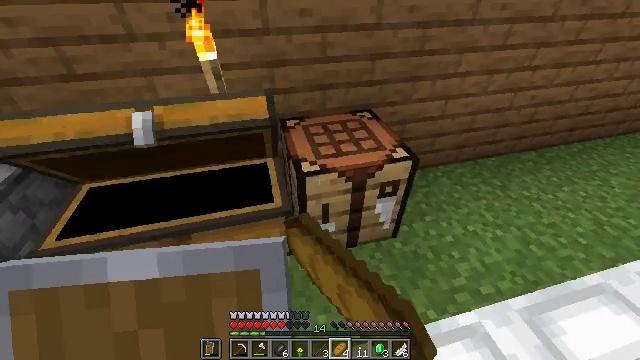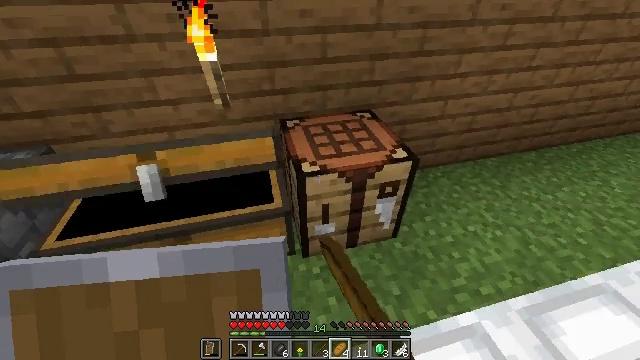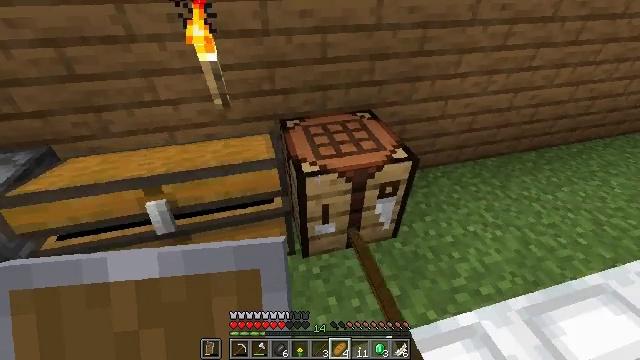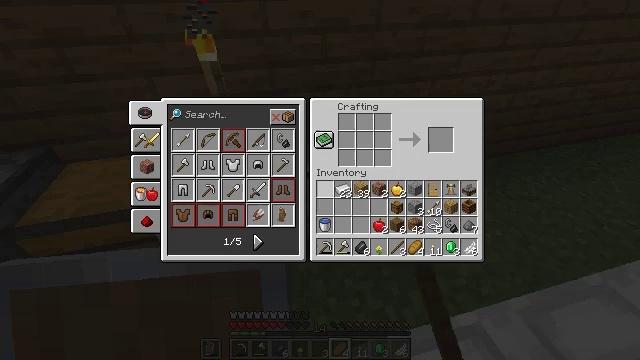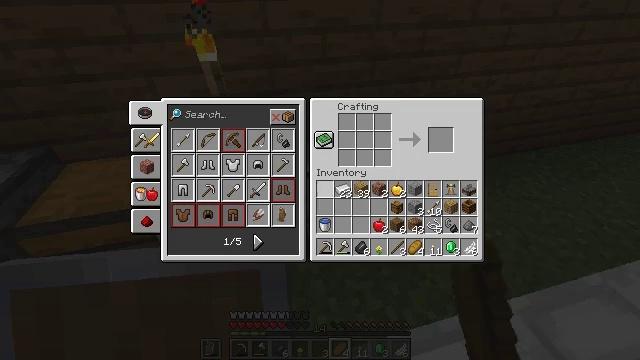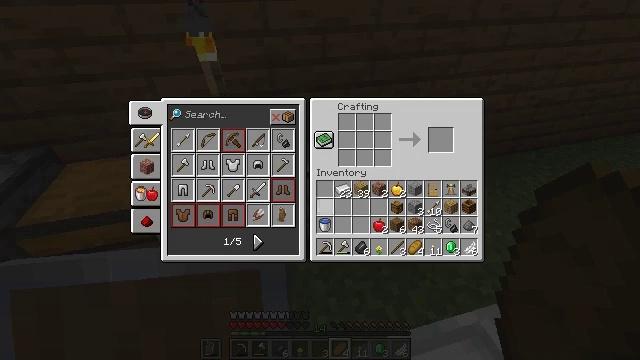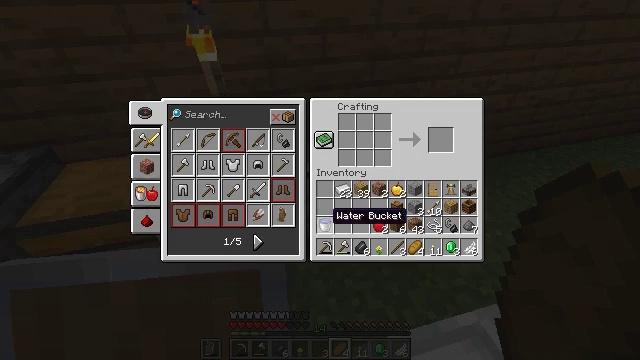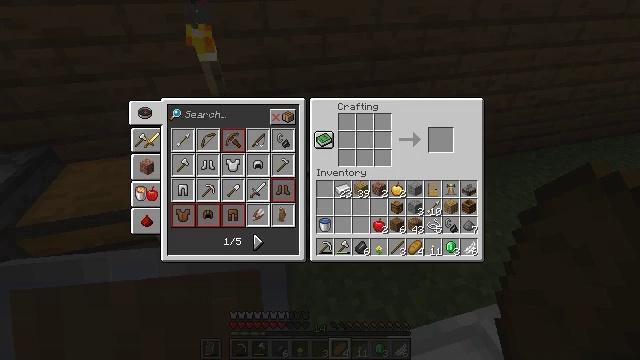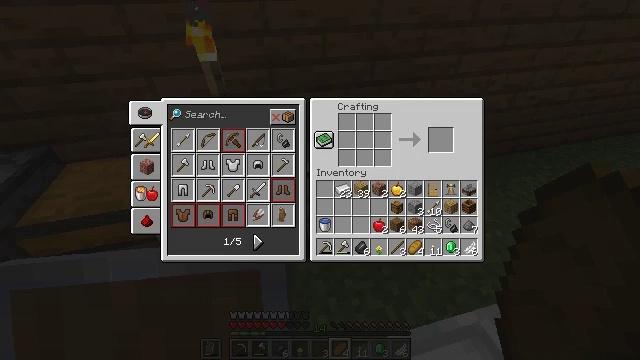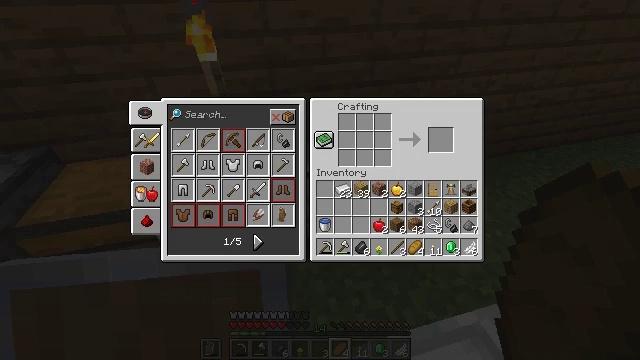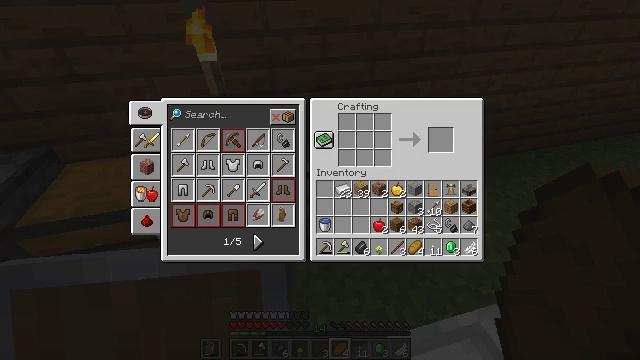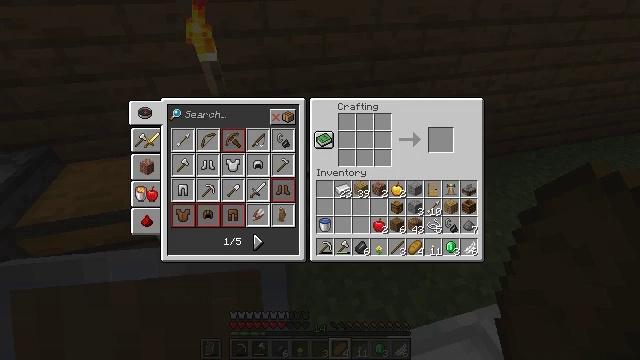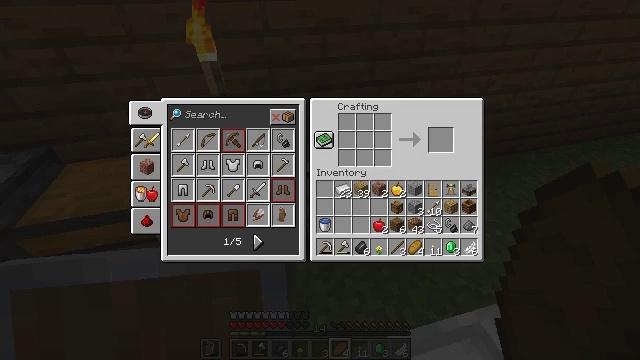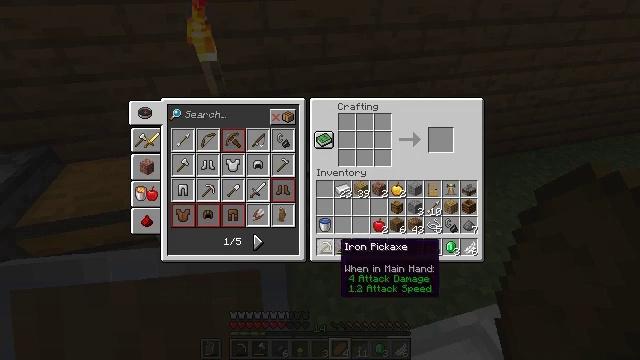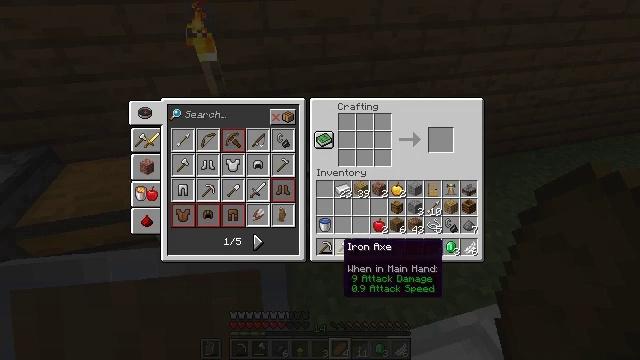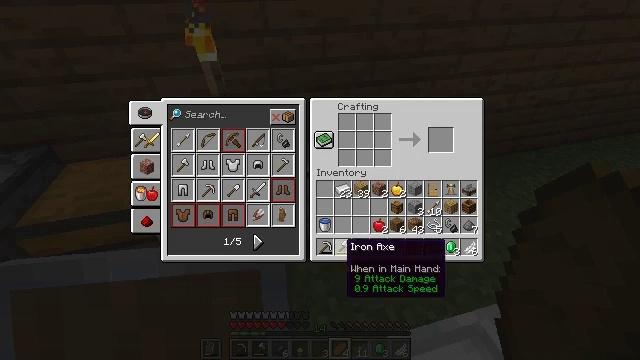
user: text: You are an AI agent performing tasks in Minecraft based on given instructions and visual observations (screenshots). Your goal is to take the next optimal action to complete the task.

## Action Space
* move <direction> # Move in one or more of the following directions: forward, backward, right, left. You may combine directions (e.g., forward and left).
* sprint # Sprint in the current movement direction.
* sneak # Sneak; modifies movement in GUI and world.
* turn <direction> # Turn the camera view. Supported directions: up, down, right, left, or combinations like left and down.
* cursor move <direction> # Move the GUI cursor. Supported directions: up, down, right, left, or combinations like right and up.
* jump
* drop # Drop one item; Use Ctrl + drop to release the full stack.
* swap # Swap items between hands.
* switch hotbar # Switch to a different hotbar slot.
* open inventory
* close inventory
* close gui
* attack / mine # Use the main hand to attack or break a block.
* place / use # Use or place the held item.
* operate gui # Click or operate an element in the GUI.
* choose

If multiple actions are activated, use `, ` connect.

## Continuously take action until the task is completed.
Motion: motion action
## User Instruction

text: Craft a fletching table at the crafting bench.
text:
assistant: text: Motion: use / place
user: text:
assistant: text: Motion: no_op
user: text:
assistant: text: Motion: no_op
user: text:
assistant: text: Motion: no_op
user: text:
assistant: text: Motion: cursor move down
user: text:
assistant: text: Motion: cursor move down
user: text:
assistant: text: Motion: cursor move left and down
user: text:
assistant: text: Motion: cursor move left and down
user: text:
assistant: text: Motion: no_op
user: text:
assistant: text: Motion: no_op
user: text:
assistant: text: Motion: cursor move right and up
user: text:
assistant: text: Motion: cursor move right and up
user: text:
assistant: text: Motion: cursor move right
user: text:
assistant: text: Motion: no_op
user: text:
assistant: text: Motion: no_op
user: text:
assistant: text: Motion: cursor move right
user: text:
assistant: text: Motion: no_op
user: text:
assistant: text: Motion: cursor move right
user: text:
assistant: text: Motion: no_op
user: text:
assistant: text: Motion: no_op
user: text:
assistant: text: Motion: no_op
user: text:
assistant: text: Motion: no_op
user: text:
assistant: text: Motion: operate gui
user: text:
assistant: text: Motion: operate gui
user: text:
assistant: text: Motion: operate gui
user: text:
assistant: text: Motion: no_op
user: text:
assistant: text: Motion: cursor move up
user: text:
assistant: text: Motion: cursor move left and up
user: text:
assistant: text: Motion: cursor move up
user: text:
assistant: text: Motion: cursor move up